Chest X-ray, PA view. Patient: 26 years old, sex M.
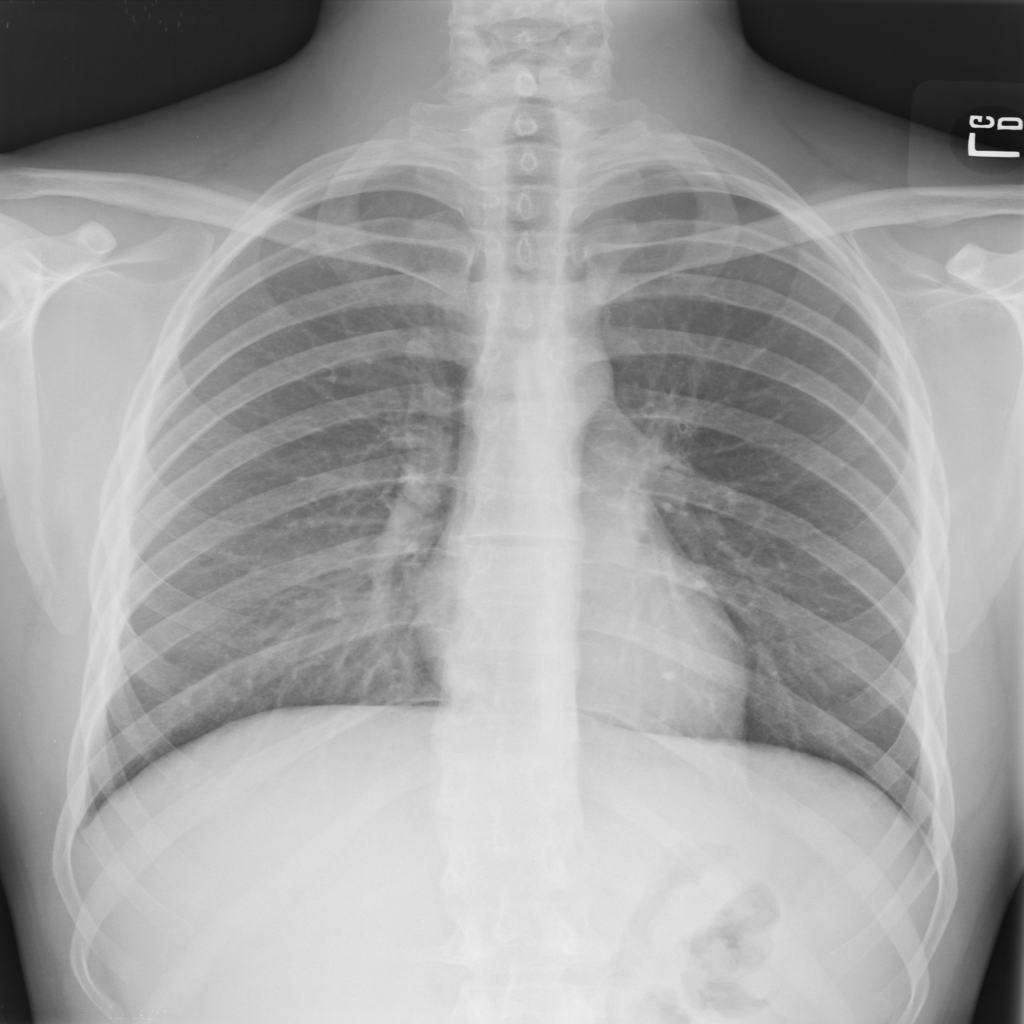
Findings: No Finding